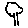
Label: tree